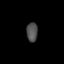
Tissue: lung
Cell type: Smooth muscle cells
Senescence score: 0.5563
Nuclear area (px): 211
Mean DAPI intensity: 79.043